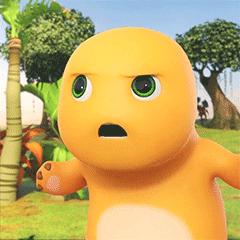
Label: nailong